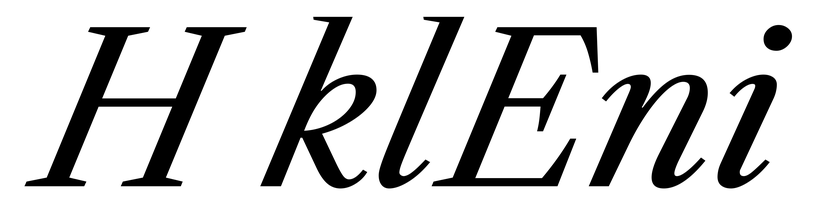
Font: LibreCaslonText-Italic_Italic